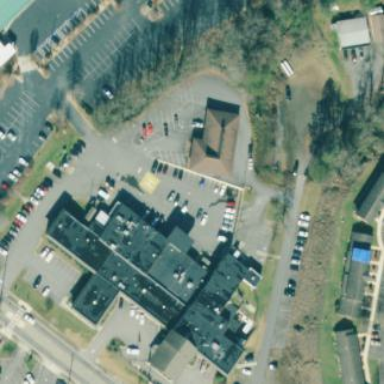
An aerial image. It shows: Healthcare facility identified as hospital.